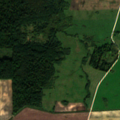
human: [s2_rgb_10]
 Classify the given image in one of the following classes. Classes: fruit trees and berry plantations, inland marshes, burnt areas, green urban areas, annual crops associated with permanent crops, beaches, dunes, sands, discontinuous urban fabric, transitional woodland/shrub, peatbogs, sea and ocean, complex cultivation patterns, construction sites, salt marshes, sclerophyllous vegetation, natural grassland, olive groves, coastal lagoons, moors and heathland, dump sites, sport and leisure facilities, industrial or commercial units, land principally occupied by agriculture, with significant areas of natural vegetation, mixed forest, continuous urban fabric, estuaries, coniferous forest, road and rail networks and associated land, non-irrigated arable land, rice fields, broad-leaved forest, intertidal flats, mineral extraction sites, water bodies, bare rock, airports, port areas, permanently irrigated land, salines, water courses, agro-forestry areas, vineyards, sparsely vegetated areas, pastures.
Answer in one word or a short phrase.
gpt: non-irrigated arable land, land principally occupied by agriculture, with significant areas of natural vegetation, broad-leaved forest